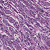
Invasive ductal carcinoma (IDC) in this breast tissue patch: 1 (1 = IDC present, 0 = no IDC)